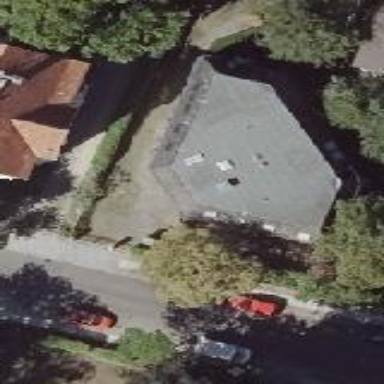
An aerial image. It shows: House with quadruple saltbox roof shape.